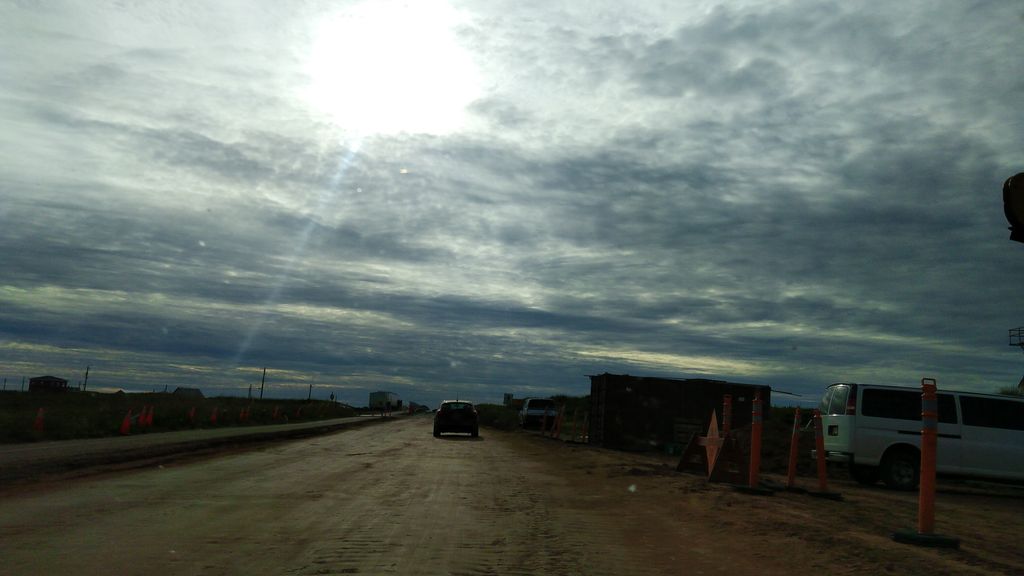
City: charlottetown